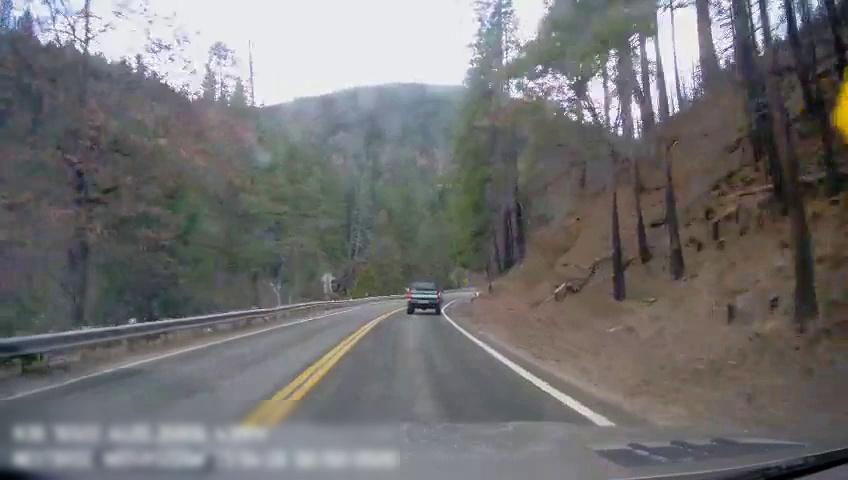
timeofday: Day
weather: Sunny
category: Drivable Space
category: Vehicles | Truck
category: Lanes | Current Lane
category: Lanes | Current Lane
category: Lanes | Alternate Lane
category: Traffic | Signs